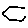
Label: hexagon